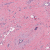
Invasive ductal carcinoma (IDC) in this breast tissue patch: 1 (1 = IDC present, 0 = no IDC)